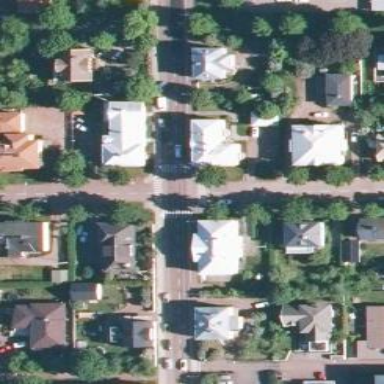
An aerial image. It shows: Residential road with asphalt surface and separate sidewalk.